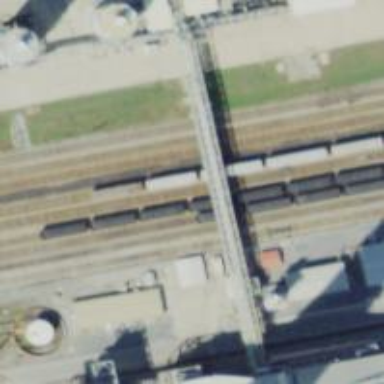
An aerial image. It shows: Railway spur service.